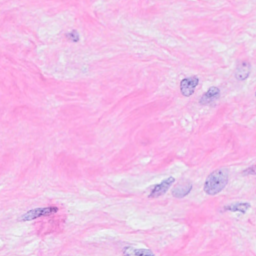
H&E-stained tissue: Breast